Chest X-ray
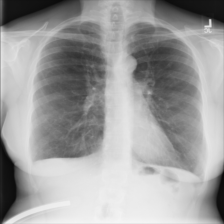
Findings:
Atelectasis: negative
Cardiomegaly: negative
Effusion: negative
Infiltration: negative
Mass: negative
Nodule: negative
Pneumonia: negative
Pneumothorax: negative
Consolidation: negative
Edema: negative
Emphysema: negative
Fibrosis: negative
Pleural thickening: negative
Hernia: negative